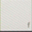
Piece: xx